Question: I am learning about pointers in C++. When initializing pointers, for example,
'''
double* pvalue1 = nullptr;//okay
char* pvalue2 = nullptr; //only this says, "0x00000000 <Bad Ptr>" (in the watch window of Visual C++ 2010)
int* pvalue3 = nullptr; //okay
'''
Why does only the 'char' type pointer give Bad Ptr while other pointer types don't?

I don't care about the pointed-to values at the moment. I am not dereferencing them (that's why there are those errors above). I am just looking at the watch window for those three pointers.
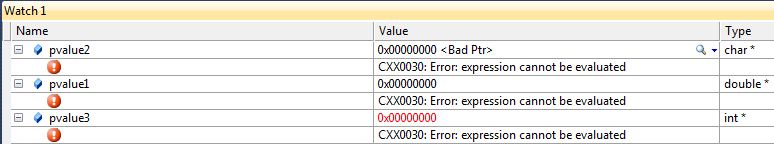
Answer: For most pointer types, the Watch window in Visual Studio displays the value of the pointer (the address to which it points), and allows you to access the pointed-to value by expanding the icon. So for a null pointer to, let's say, 'int', it will simply show 'null' or '0x00000000' or something like that.
'char*'s are handled differently. Here, the Watch does not show the pointer value at all, but directly interprets the pointed-to data as a 'NUL'-terminated string and prints that. This of course means that a null 'char*' does not give meaningful results, hence the 'Bad Ptr'.
In other words, Watch itself automatically does the dereferencing for 'char*' pointers (and only for those).